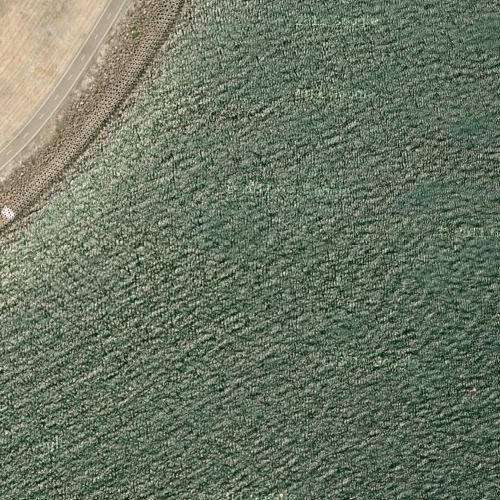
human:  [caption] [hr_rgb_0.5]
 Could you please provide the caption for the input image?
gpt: A part of ocean with deep green waters and a beach beside .

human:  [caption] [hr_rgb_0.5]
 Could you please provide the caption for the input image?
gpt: This is a part of deep green sparkling sea with a straight highway on the beach .

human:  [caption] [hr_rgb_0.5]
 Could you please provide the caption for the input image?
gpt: This is a part of ocean with deep green water and a straight highway on the beach .

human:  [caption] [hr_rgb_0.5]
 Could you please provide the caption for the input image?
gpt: This is a part of deep green sparkling sea with a straight highway on the beach .

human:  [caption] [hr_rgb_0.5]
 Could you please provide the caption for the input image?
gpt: This is a part of ocean with deep green water shining and a straight highway on the beach .